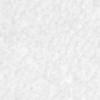
Label: no_change